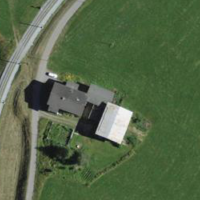
EUNIS habitat code: 26
Species observed at this site:
Erysimum cheiranthoides